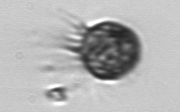
Label: Ciliophora